Question: My dropdown works when I only have 1 row of input fields, but when I click "add" to append new row of input fields it does not work now.
I want the new row that I append to enable "Please specify" whenever I choose "other"
note: that "Sick leave" is a drop down.

'''
<table id="main_table" class="table">
<thead>
<tr>
<td class="border">No.</td>
<td class="border">Name</td>
<td class="border">Request Type</td>
<td class="border">Add. Information / Comment</td>
<td class="border">action</td>
</tr>
</thead>
<tbody>
<tr>
<td class="border"><center><span id="itemNum" style="font-size: 23px;">0</span></center></td>
<td><input type="text" name="" class="form-control" name="requestFor" placeholder="Teacher's name" id="floatingTextarea1"></td>
<td>
<div class="row">
<div class="col">
<select name="requestType" onclick="checkRequestType()" id="requestType" class="form-control" required>
<option value="Sick leave">Sick leave</option>
<option >Other</option>
</select>
</div>
<div class="col">
<input type="text" name="requestType" id="OtherType" value="" id="school" class="form-control" disabled placeholder="Please Specify">
</div>
</div>
</td>
<td>
<input type="text" name="" class="form-control" name="description" placeholder="Leave additional information/comment here" id="floatingTextarea2">
</td>
<td>
<button type="button" name="remove" id="remove" class="btn btn-danger"><i class="bi bi-x-lg"></i></button>
</td>
</tr>
</tbody>
</table>
<button class="btn btn-success" type="button" name="add" id="add">ADD</button>
'''
here is the javascript i used to append or add new row to the table.
'''
<script type="text/javascript">
//---------------------------------//
//script to add new input fields---//
//---------------------------------//
$(document).ready(function(){
var html = '<tr><td class="border"><center><span id="itemNum" style="font-size: 23px;">0</span></center></td><td><input type="text" name="" class="form-control" name="requestFor" placeholder="Teacher's name" id="floatingTextarea1"></td><td><div class="row"><div class="col"><select name="requestType" onclick="checkRequestType()" id="requestType" class="form-control" required><option value="Sick leave">Sick leave</option><option value="Sick leave">Sick leave</option><option value="Sick leave">Sick leave</option><option value="Sick leave">Sick leave</option><option >Other</option></select></div><div class="col"><input type="text" name="requestType" id="OtherType" value="" id="school" class="form-control" disabled placeholder="Please Specify"></div></div></td><td><input type="text" name="" class="form-control" name="description" placeholder="Leave additional information/comment here" id="floatingTextarea2"></td><td><button type="button" name="remove" id="remove" class="btn btn-danger"><i class="bi bi-x-lg"></i></button></td></tr>';
var x = 1;
var num = 1;
$('#add').click(function(){
if(true) {
$("#main_table").append(html);
x++;
}
});
$('#main_table').on('click','#remove',function(){
$(this).closest('tr').remove();
x--;
});
});
</script>
'''
here is the javascript I used to check If the tropdown contains "other" to enable the input field next to it.
'''
<script type="text/javascript">
function checkRequestType(){
if(document.getElementById("requestType").value == "Other"){
document.getElementById("OtherType").disabled = false;
console.log("true");
}else{
document.getElementById("OtherType").disabled = true;
console.log("false");
}
}
</script>
<script src="https://code.jquery.com/jquery-3.6.0.js" ></script>
'''
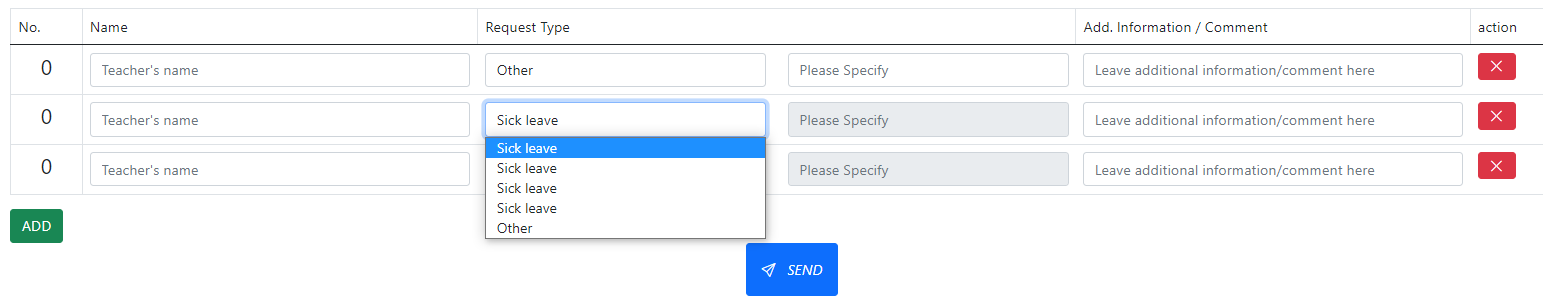
Answer: you can use this code i have test this
'''
<!DOCTYPE html>
<html lang="en">
<head>
<meta charset="UTF-8">
<meta http-equiv="X-UA-Compatible" content="IE=edge">
<meta name="viewport" content="width=device-width, initial-scale=1.0">
<title>Document</title>
<script src="https://code.jquery.com/jquery-3.6.0.js"></script>
</head>
<body>
<table id="main_table" class="table">
<thead>
<tr>
<td class="border">No.</td>
<td class="border">Name</td>
<td class="border">Request Type</td>
<td class="border">Add. Information / Comment</td>
<td class="border">action</td>
</tr>
</thead>
<tbody>
<tr>
<td class="border">
<center><span id="itemNum" style="font-size: 23px;">0</span></center>
</td>
<td><input type="text" name="" class="form-control" name="requestFor" placeholder="Teacher's name"
id="floatingTextarea1"></td>
<td>
<div class="row">
<div class="col">
<select name="requestType" id="requestType" class="form-control request_type" required>
<option value="Sick leave">Sick leave</option>
<option>Other</option>
</select>
</div>
<div class="col">
<input type="text" name="requestType" id="OtherType" value="" id="school" class="form-control" disabled="disabled"
placeholder="Please Specify">
</div>
</div>
</td>
<td>
<input type="text" name="" class="form-control" name="description"
placeholder="Leave additional information/comment here" id="floatingTextarea2">
</td>
<td>
<button type="button" name="remove" id="remove" class="btn btn-danger"><i class="bi bi-x-lg"></i></button>
</td>
</tr>
</tbody>
</table>
<button class="btn btn-success" type="button" name="add" id="add">ADD</button>
<script type="text/javascript">
//---------------------------------//
//script to add new input fields---//
//---------------------------------//
$(document).ready(function () {
var html = '<tr><td class="border"><center><span id="itemNum" style="font-size: 23px;">0</span></center></td><td><input type="text" name="" class="form-control" name="requestFor" placeholder="Teacher's name" id="floatingTextarea1"></td><td><div class="row"><div class="col"><select name="requestType" id="requestType" class="form-control request_type" required><option value="Sick leave">Sick leave</option><option value="Sick leave">Sick leave</option><option value="Sick leave">Sick leave</option><option value="Sick leave">Sick leave</option><option >Other</option></select></div><div class="col"><input type="text" name="requestType" id="OtherType" value="" id="school" class="form-control" disabled placeholder="Please Specify"></div></div></td><td><input type="text" name="" class="form-control" name="description" placeholder="Leave additional information/comment here" id="floatingTextarea2"></td><td><button type="button" name="remove" id="remove" class="btn btn-danger"><i class="bi bi-x-lg"></i></button></td></tr>';
var x = 1;
var num = 1;
$('#add').click(function () {
if (true) {
$("#main_table").append(html);
x++;
}
});
$('#main_table').on('click', '#remove', function () {
$(this).closest('tr').remove();
x--;
});
$('body').on('change', '.request_type',function() {
var element = $(this);
var target = element.parent().parent().next().children();
console.log(target)
if (element.val() == "Other") {
console.log(element.parent().parent().find('#OtherType'))
// target.prop("disabled", false);
element.parent().parent().find('#OtherType').removeAttr("disabled")
} else {
target.attr('disabled', true);
}
})
});
</script>
</body>
</html>
'''